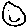
Label: smiley face